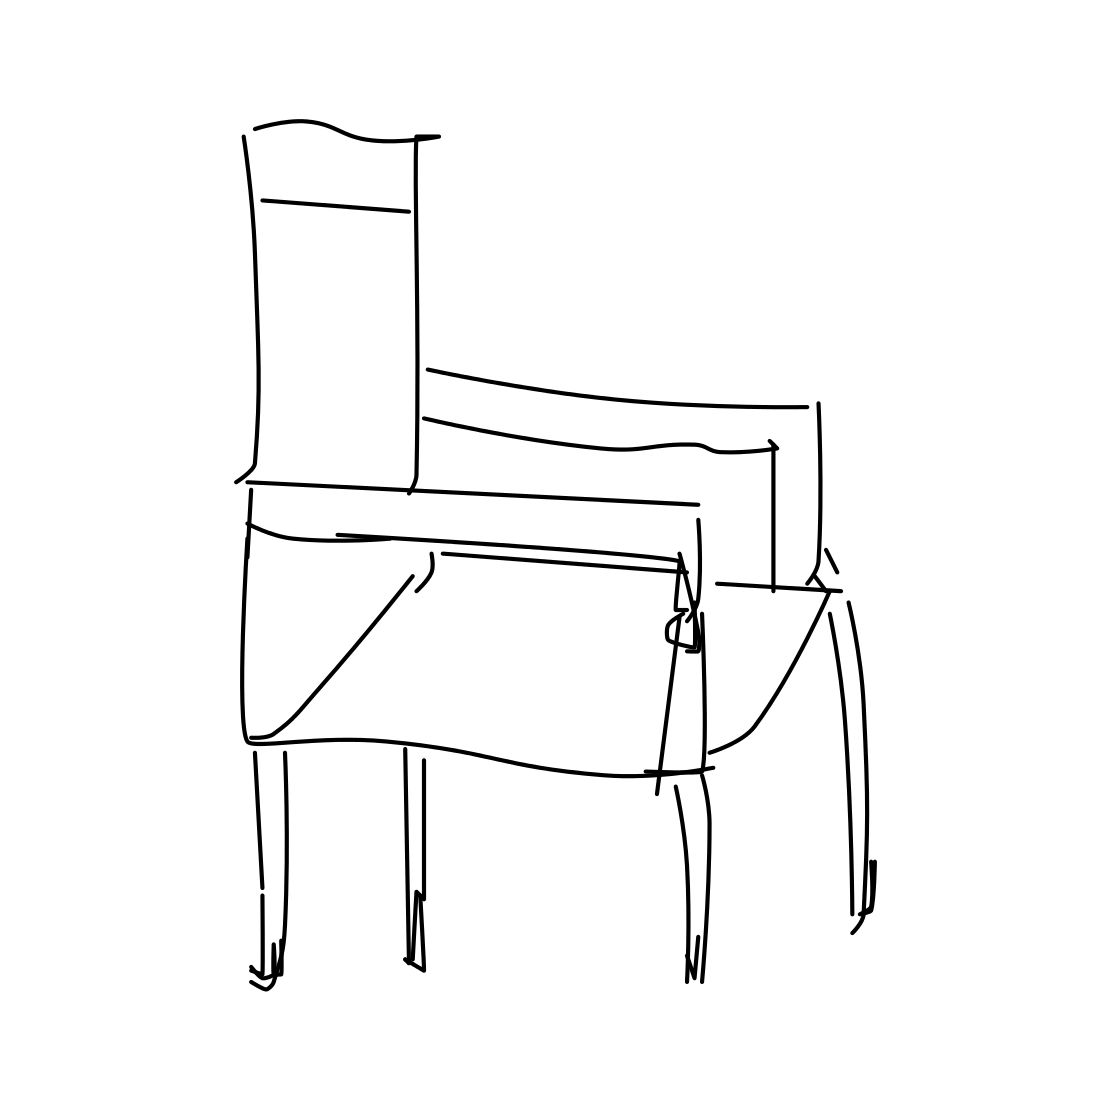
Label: armchair